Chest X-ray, PA view. Patient: 39 years old, sex M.
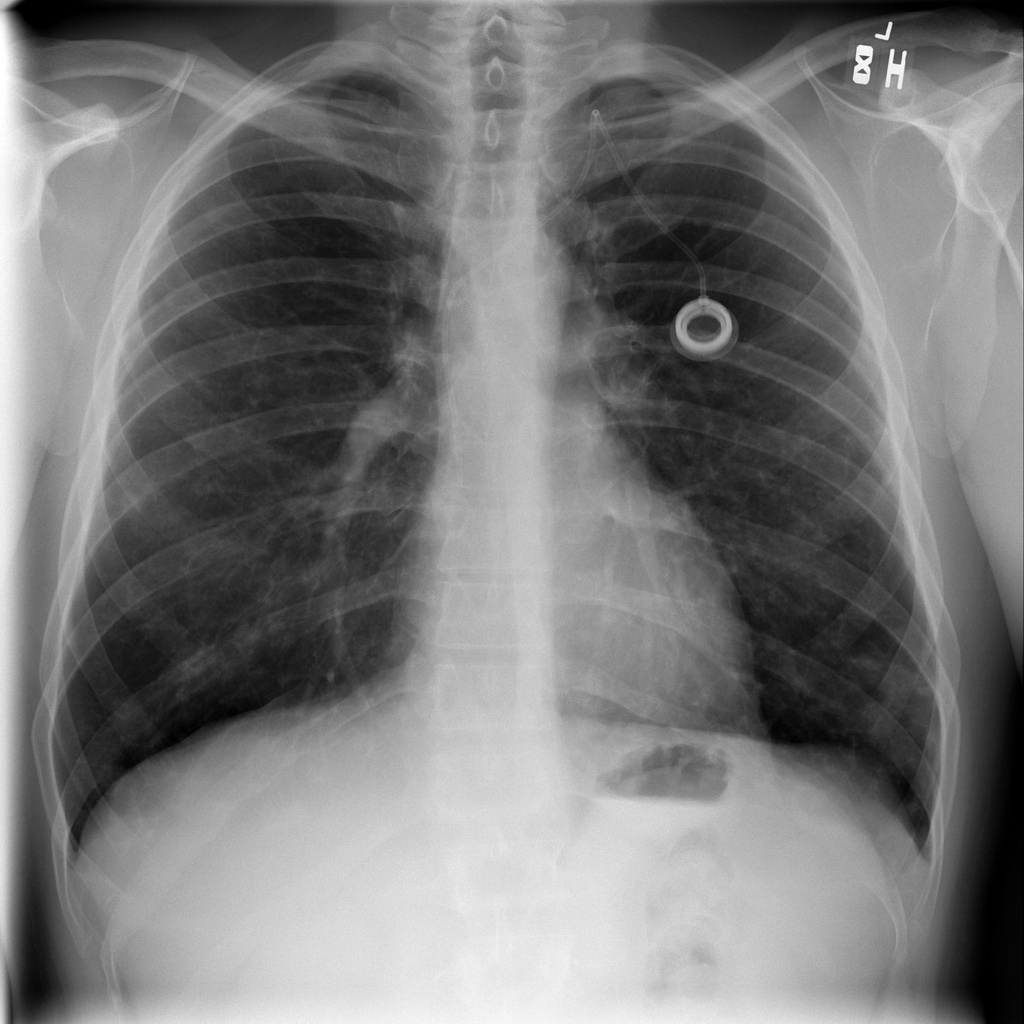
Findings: No Finding